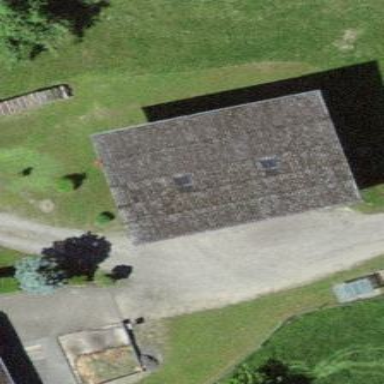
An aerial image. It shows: Shed.